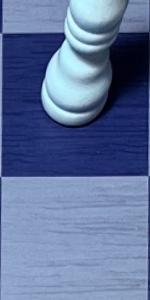
Label: Empty